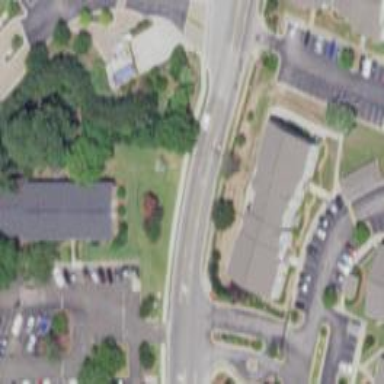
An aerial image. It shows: Tertiary road with asphalt surface and separate sidewalk.